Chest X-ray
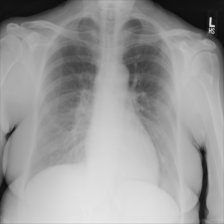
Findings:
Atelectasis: negative
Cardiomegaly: negative
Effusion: negative
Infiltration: negative
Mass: negative
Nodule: negative
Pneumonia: negative
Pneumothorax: negative
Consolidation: negative
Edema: negative
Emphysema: negative
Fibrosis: negative
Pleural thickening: negative
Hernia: negative